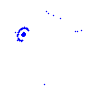
Particle: proton